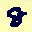
Label: 8